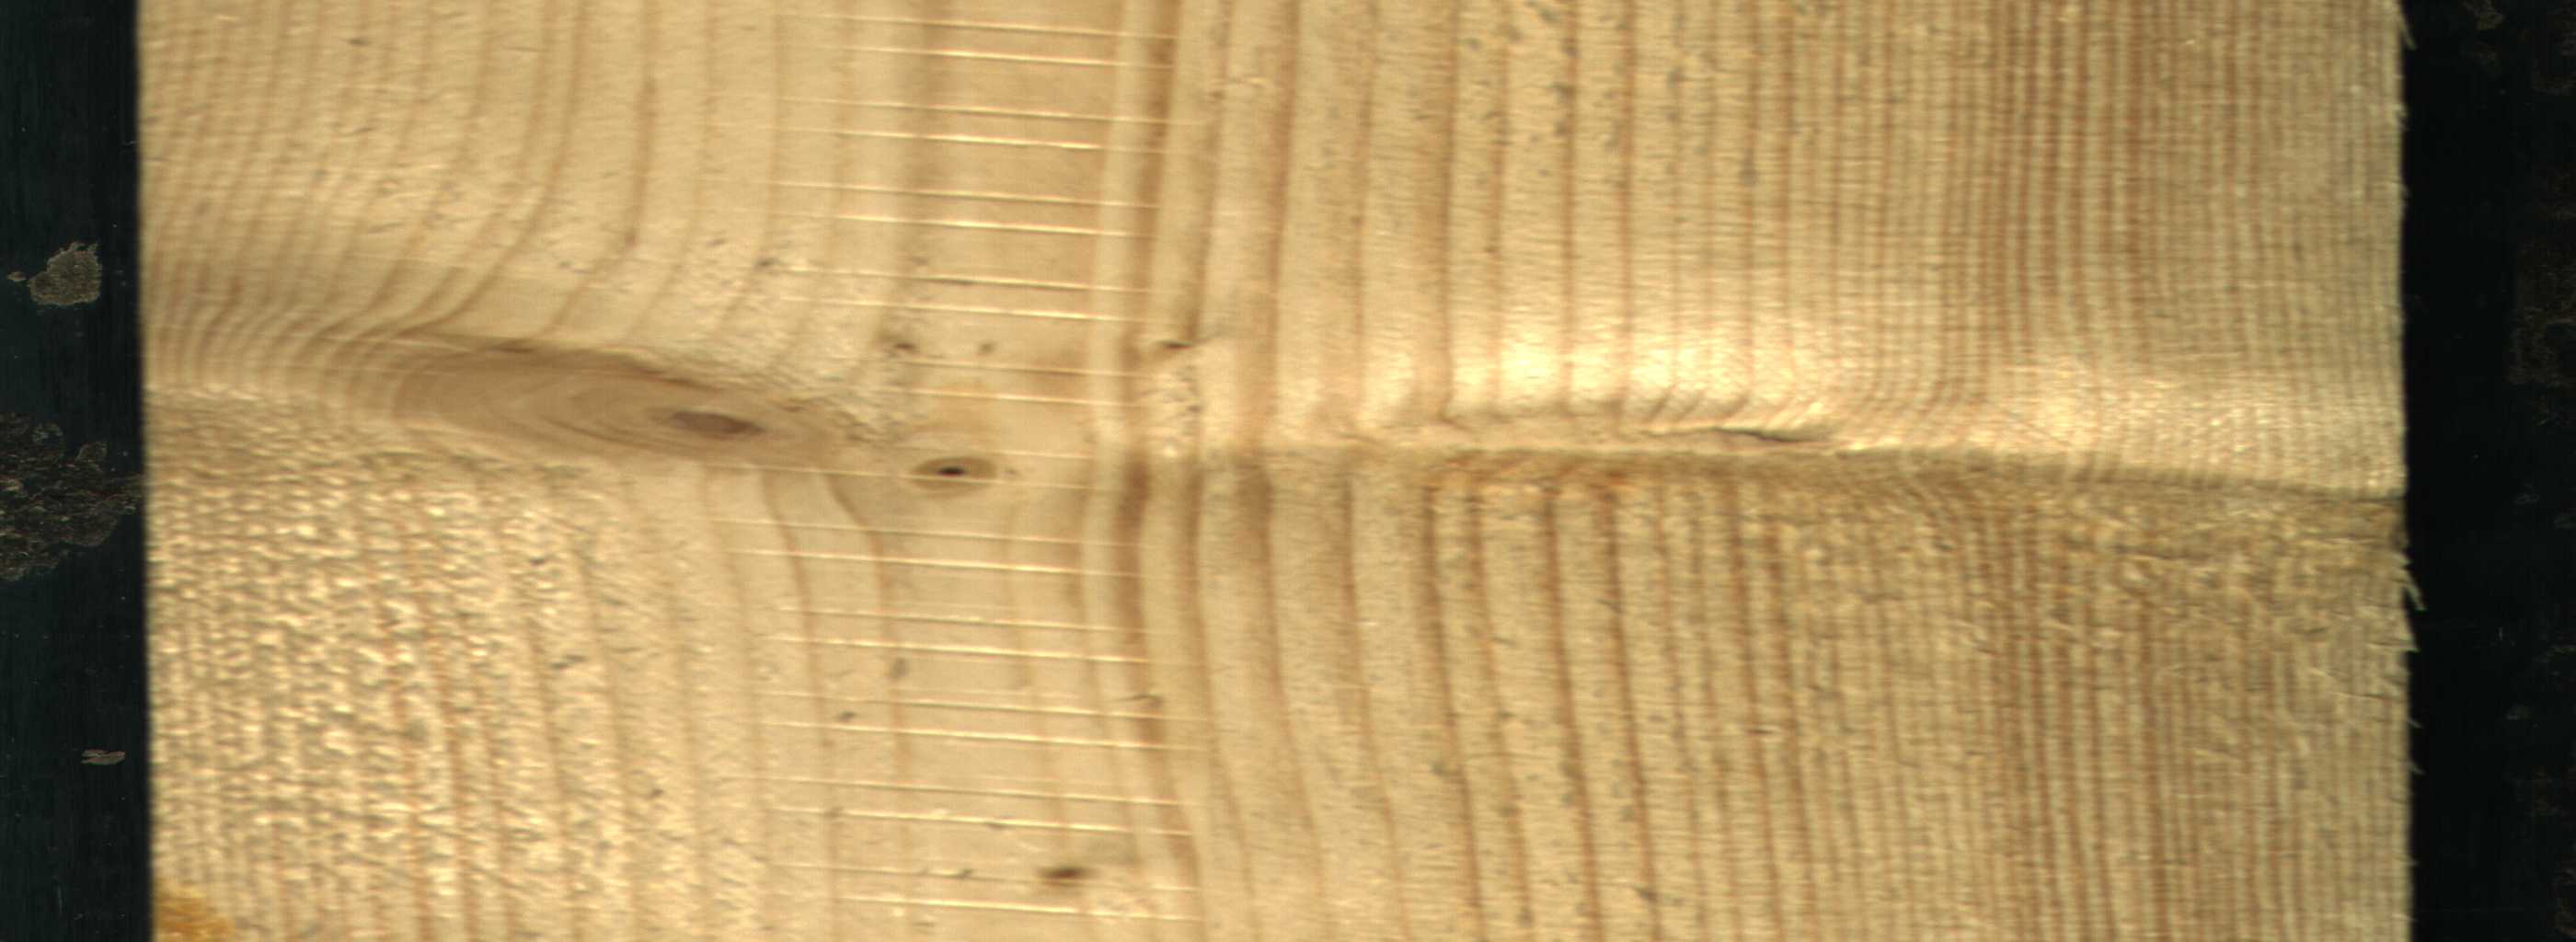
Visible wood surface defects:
Live_Knot
Live_Knot